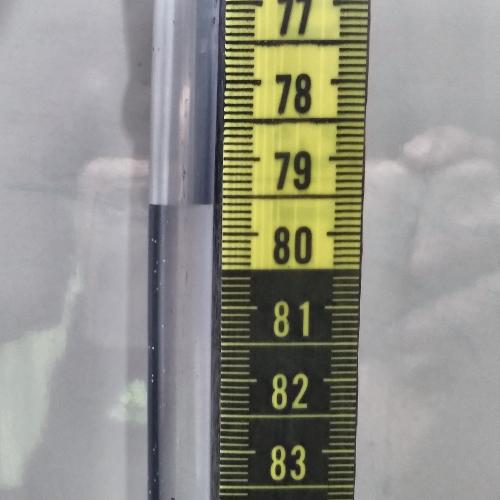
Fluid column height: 79.6 cm